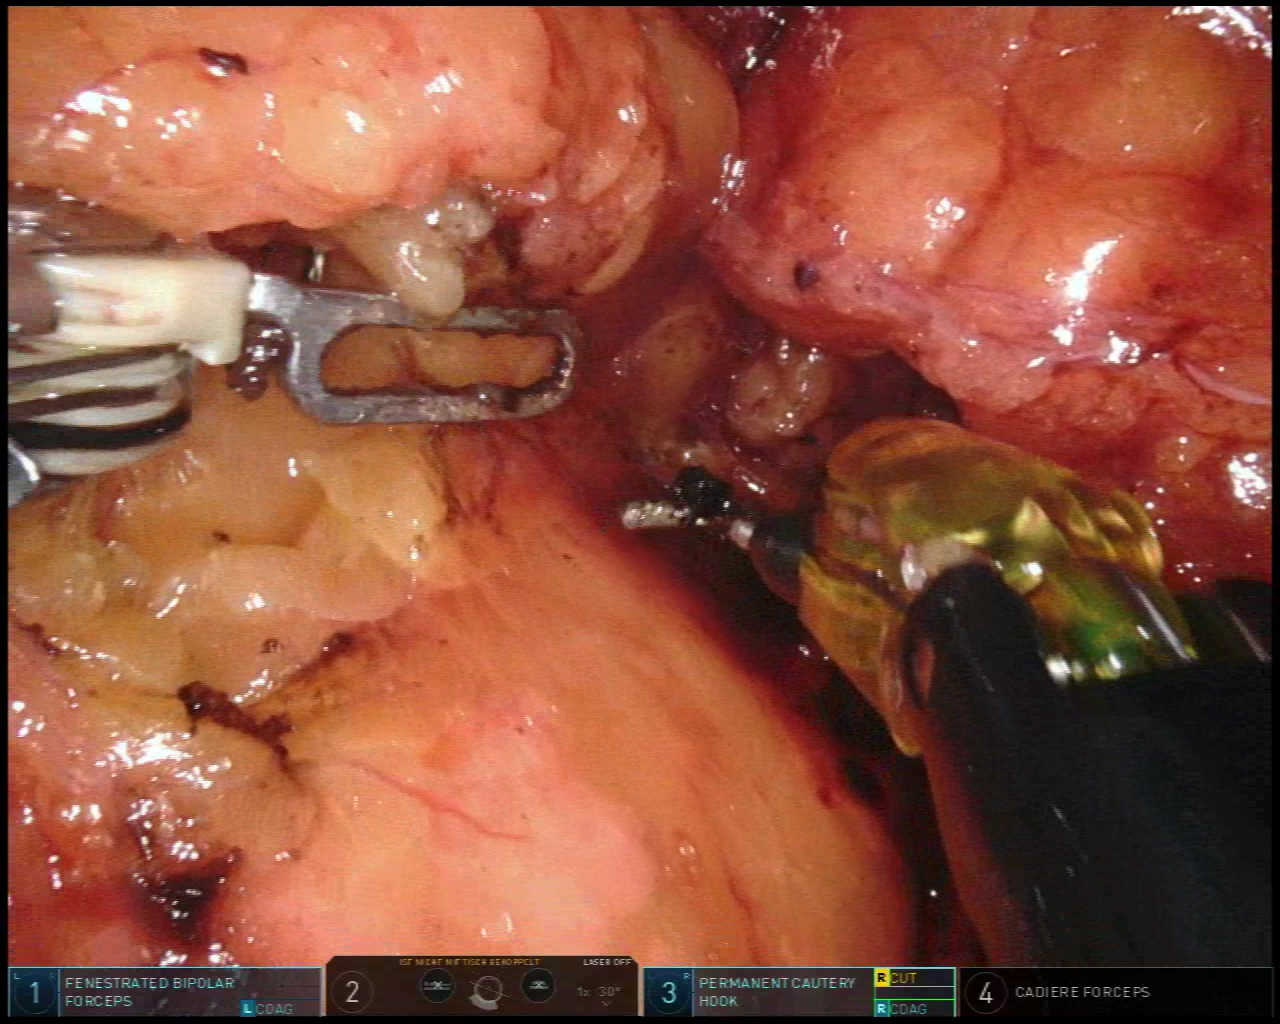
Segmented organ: pancreas
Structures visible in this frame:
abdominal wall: no
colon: no
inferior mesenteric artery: no
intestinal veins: no
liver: no
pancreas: yes
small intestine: no
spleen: no
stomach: no
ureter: no
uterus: no
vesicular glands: no